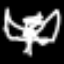
Label: angel